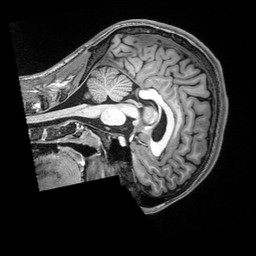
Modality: T1w
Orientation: sagittal